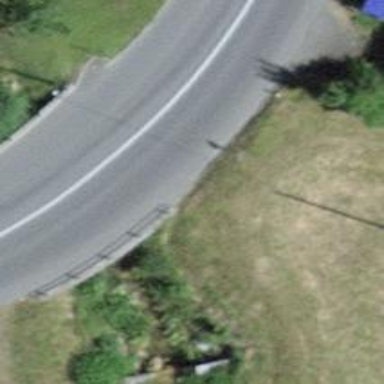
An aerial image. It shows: Tertiary road with asphalt surface. It is bridge with lane markings.